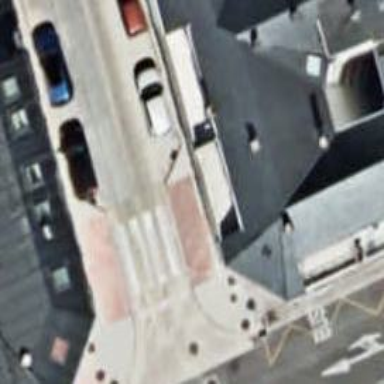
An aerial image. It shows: Zebra crossing on the road.